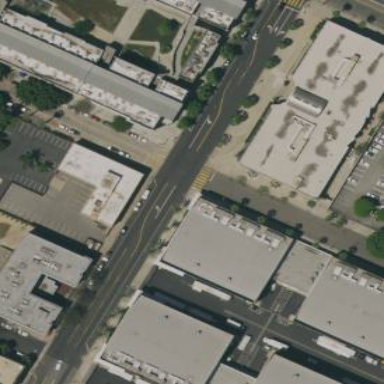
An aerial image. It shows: Commercial building.